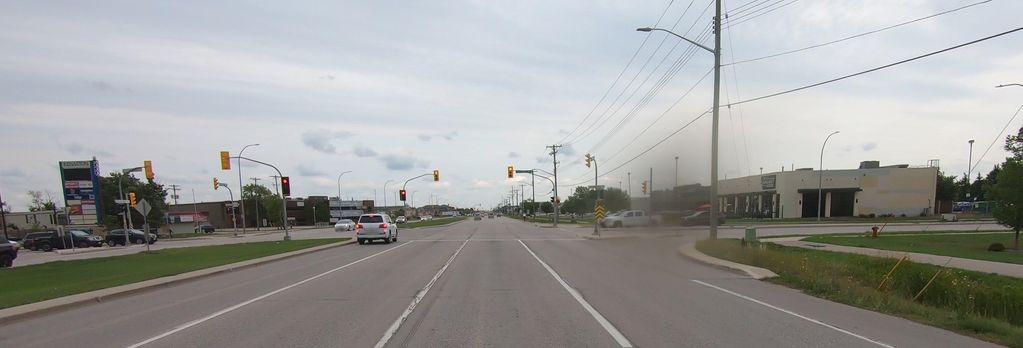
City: winnipeg